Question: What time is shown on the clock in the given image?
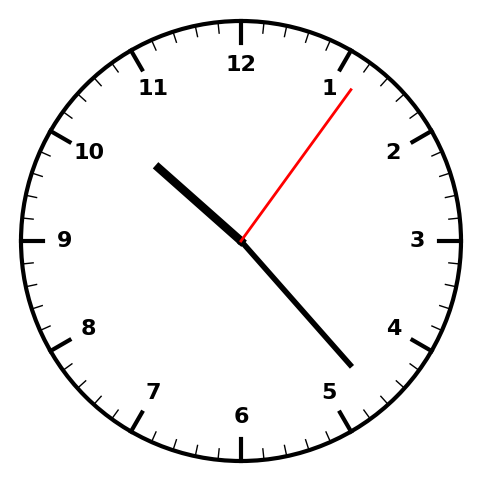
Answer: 10:23:06